Question: It probably happened to you as well - sometimes when you copy a text from some web page into your rich-text e-mail draft in your favorite webmail client, you dislike the fact that the pasted has a different font/size/weight.. it somehow remembers the style (often images, when selected). How is it than that if you paste the same into your favorite text editor like Vim, there's no HTML, just the plain text?

It seems that clipboard maintains the selected data in various formats. How can one access data in any one of those formats (programmatically or with some utility)? How does the X11 clipboard work?
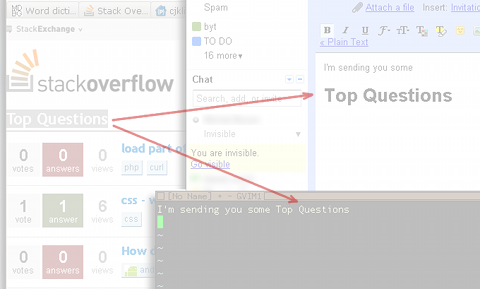
Answer: The app you copy from advertises formats (mostly identified by MIME types) it can provide. The app you paste into has to pick its preferred format and request that one from the source app.
The reason you may not see all style info transferred is that the apps don't both support a common format that includes the style info.
You can also see issues because an app may for example try to paste HTML, but not really be able to handle all HTML. Or the apps may be buggy, or may not agree on what a particular MIME type really means.
Almost all apps can both copy and paste plain text, of course, but beyond that it's touch and go. If you don't get what seems to make sense, you could file a bug vs. one of the apps.
You may notice that if you exit the app you're copying from, you can no longer paste. (Unless you're running a "clipboard manager" or something.) This is because no data actually leaves the source app until the destination app asks for a format to paste.
There are "clipboard managers" that ask for data immediately anytime you copy and store that data, so you can paste after the source app exits, but they have downsides (what if the data is huge, or is offered in 10 formats, etc.)
The following python code will show available formats for the currently-copied data, if you have pygtk installed. This app shows the ctrl+c copied data, not the middle-click easter egg. (See <URL>
'''
#!/usr/bin/python
import gtk;
clipboard = gtk.clipboard_get()
print("Current clipboard offers formats: " + str(clipboard.wait_for_targets()))
'''